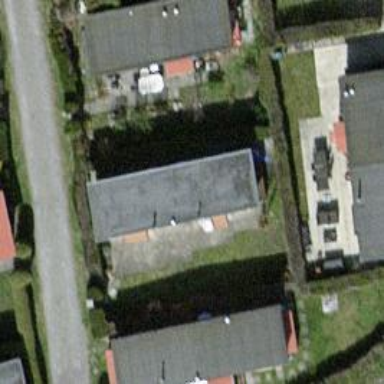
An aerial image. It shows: Static caravan.